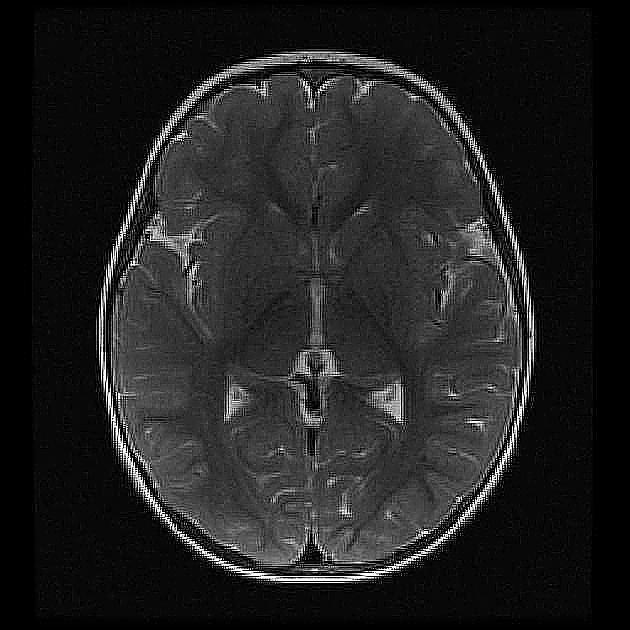
Label: notumor